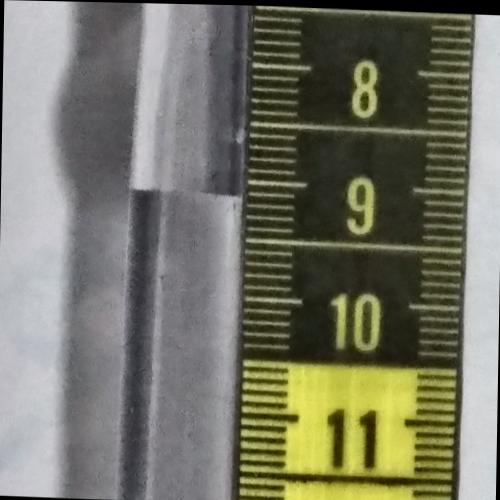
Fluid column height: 9.1 cm